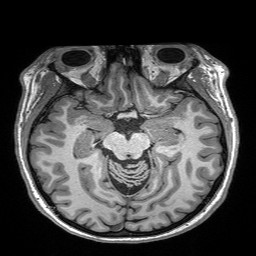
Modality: T1w
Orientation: coronal